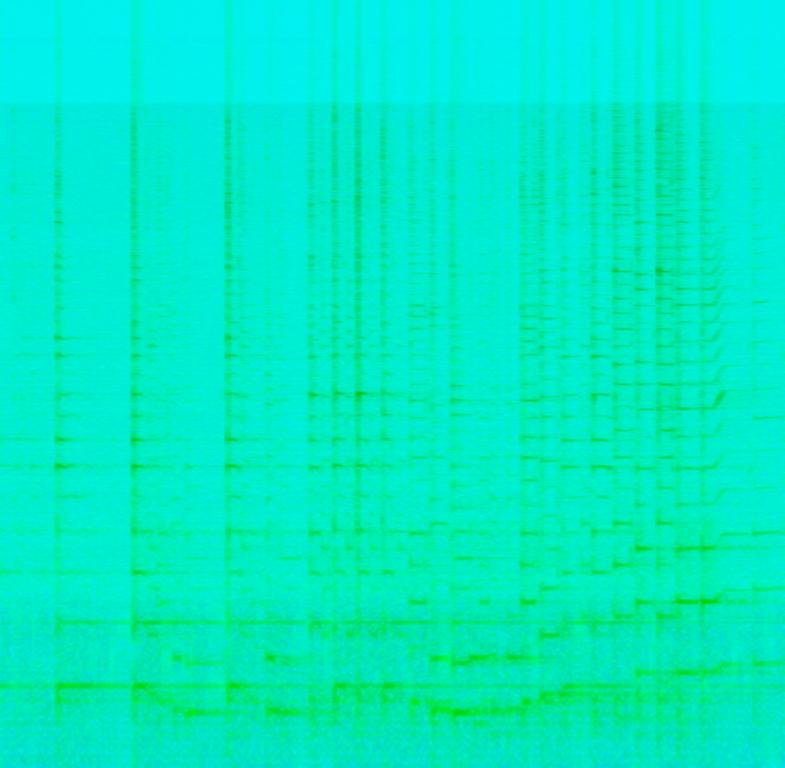
This song contains someone playing a melody on the oud. This song may be playing by a performer live on stage.